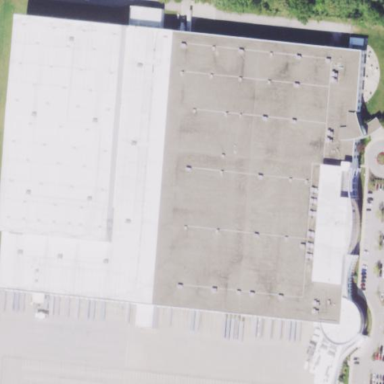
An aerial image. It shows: Warehouse building.